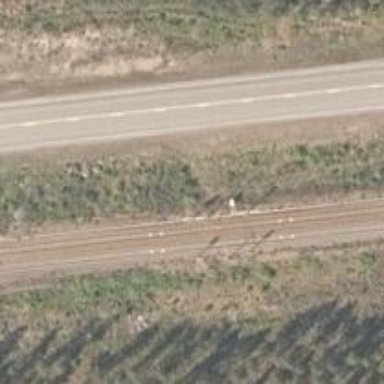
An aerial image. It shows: Railway track with continuous electrified contact line.